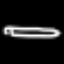
Label: pencil